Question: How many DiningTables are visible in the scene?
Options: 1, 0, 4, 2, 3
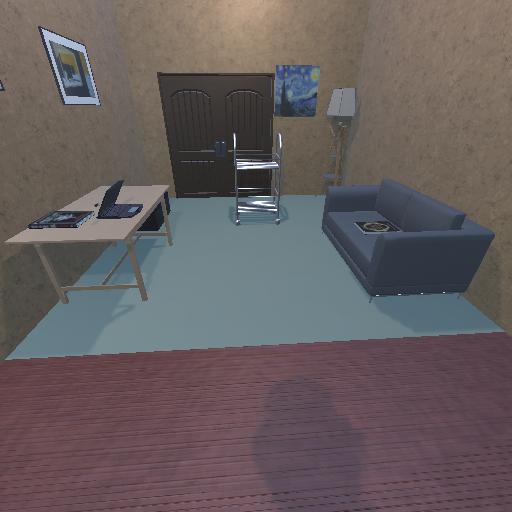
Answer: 1